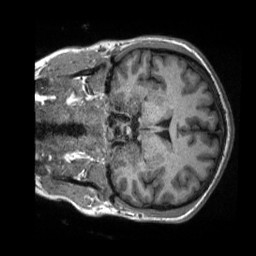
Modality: T1w
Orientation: coronal
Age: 26
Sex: male
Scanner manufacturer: siemens
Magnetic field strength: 3 T
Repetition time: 2.3 s
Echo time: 0.00288 s